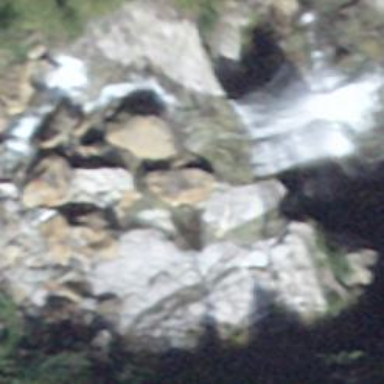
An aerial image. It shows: Beautiful waterfall.